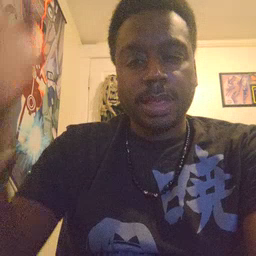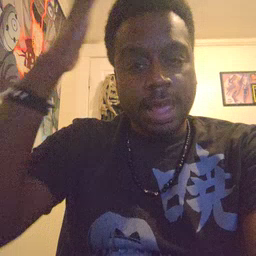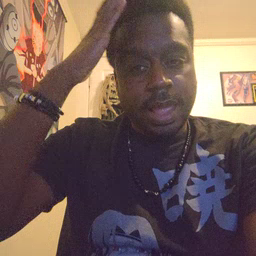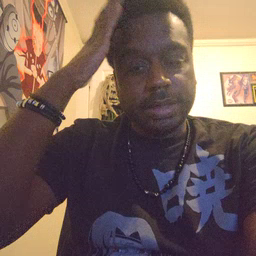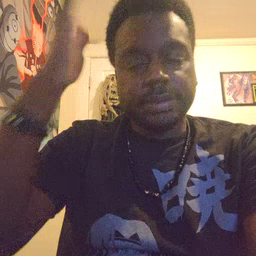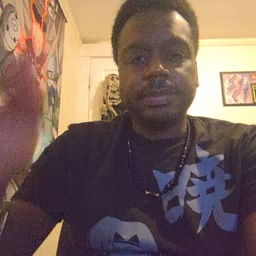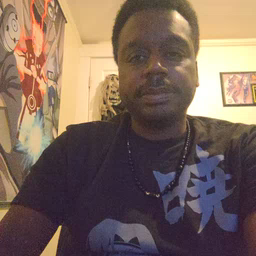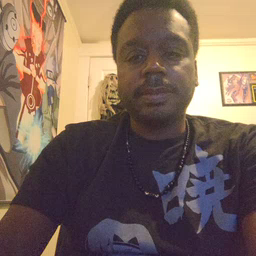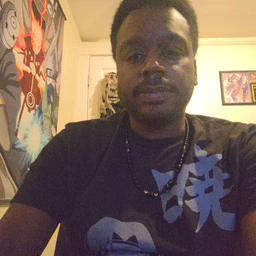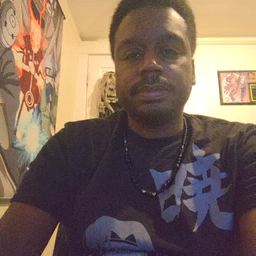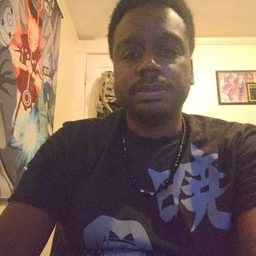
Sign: hat